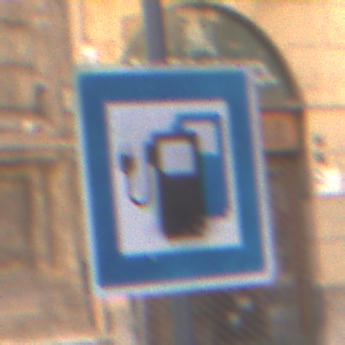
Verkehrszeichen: LadestationFuerElektrofahrzeuge
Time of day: SunriseSunset
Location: Outdoor (Urban)
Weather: PartlyCloudy
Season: NotSpecified
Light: Natural